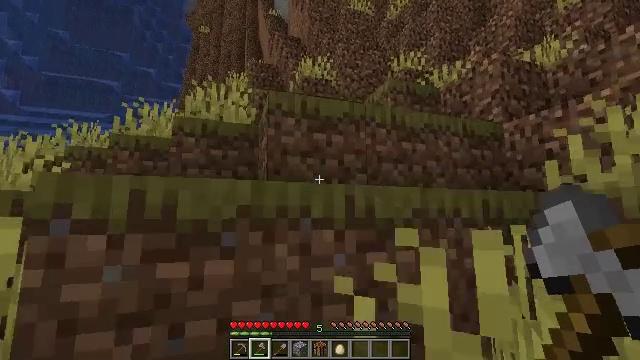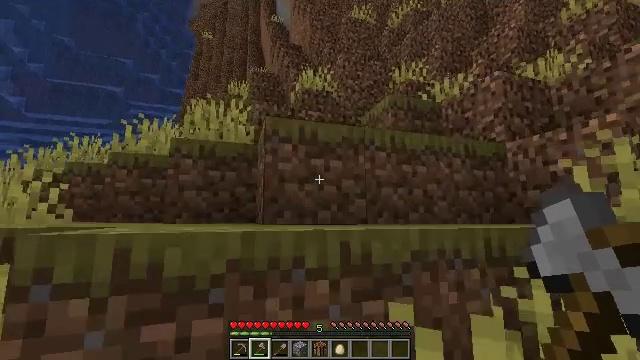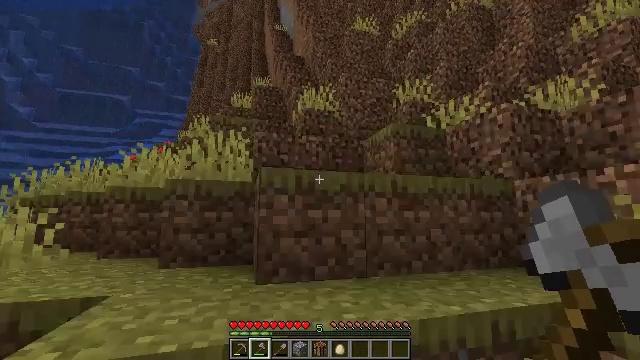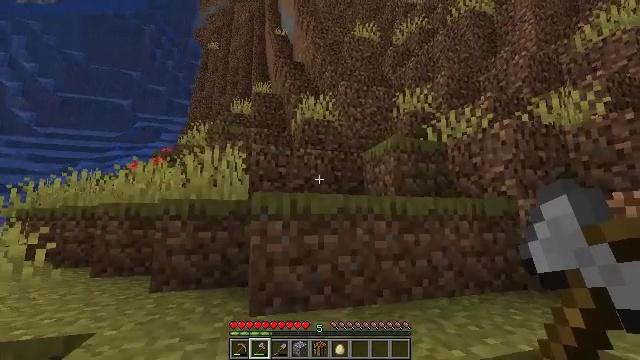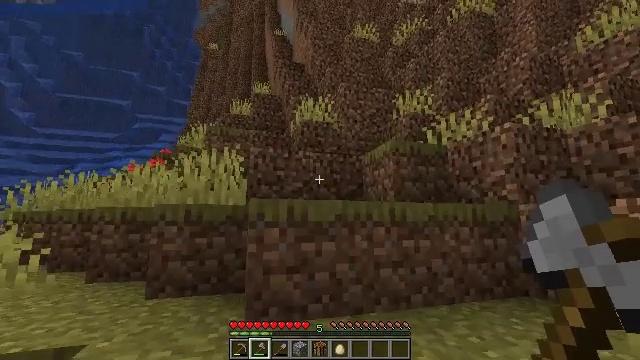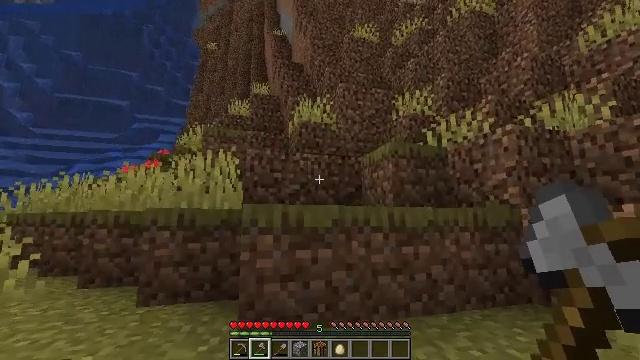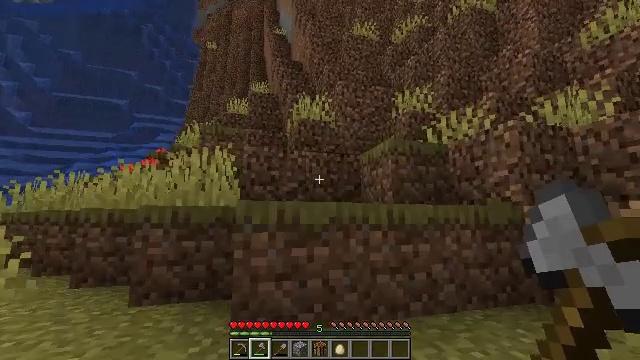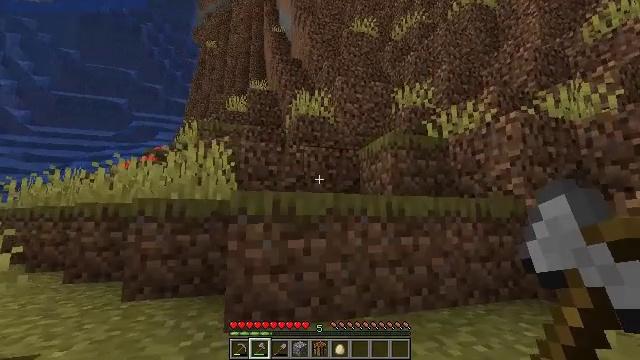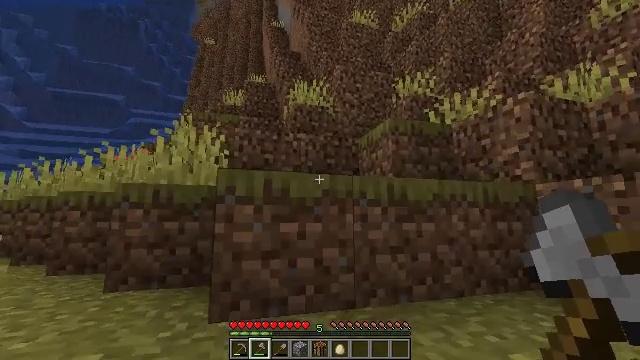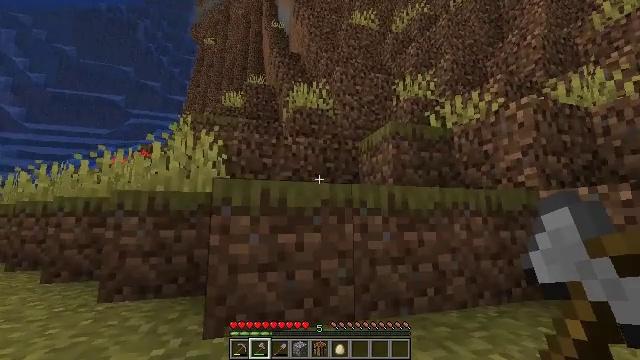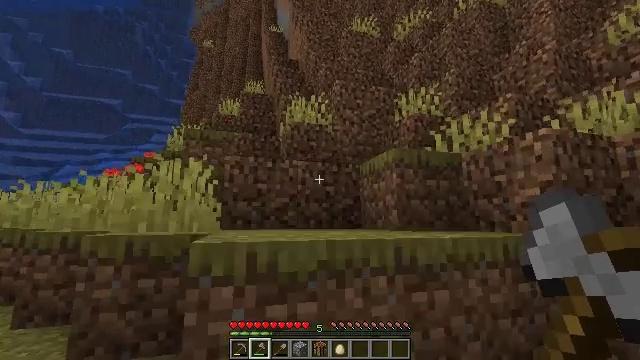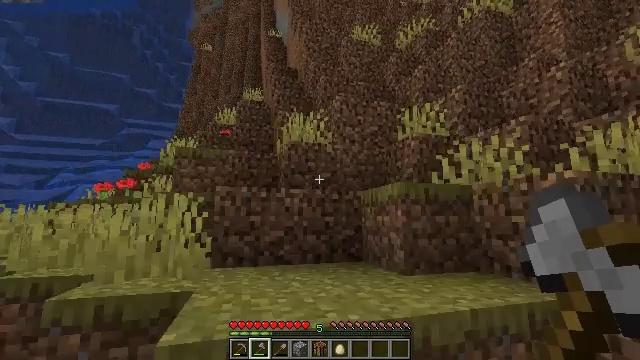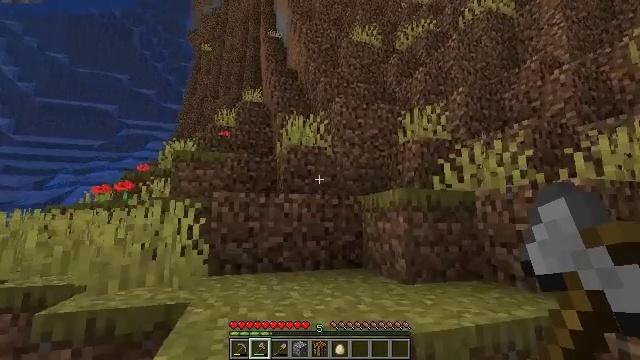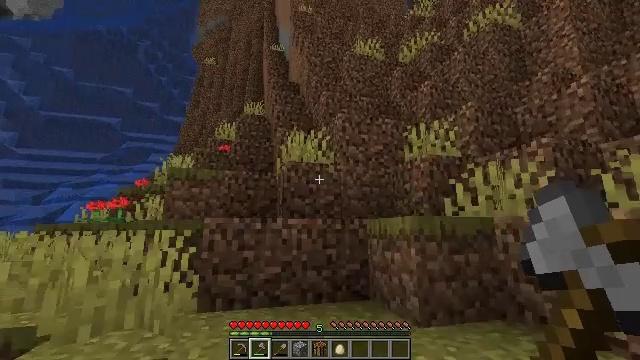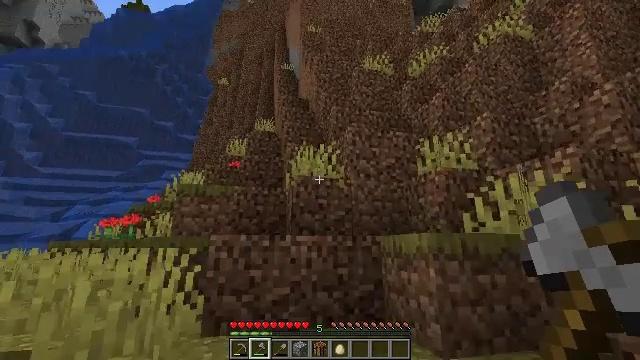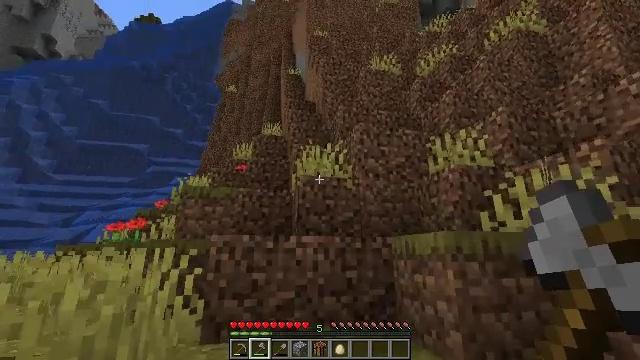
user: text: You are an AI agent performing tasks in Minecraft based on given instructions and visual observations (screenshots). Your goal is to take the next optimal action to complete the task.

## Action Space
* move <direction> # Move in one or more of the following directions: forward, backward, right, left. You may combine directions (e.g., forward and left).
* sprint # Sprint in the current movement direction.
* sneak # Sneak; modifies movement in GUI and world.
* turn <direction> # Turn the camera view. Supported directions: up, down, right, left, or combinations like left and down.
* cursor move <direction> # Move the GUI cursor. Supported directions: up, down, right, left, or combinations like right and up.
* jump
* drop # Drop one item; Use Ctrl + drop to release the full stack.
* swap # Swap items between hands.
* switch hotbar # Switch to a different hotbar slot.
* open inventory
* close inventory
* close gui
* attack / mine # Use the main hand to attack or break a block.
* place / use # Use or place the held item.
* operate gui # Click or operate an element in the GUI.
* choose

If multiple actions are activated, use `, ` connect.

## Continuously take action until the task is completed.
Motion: motion action
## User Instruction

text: Mine coarse dirt from the ground.
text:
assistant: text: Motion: move forward, jump
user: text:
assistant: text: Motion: move forward, turn left, jump
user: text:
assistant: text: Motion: move forward, jump
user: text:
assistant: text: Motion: move forward
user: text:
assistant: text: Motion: move forward
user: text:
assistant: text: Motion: move forward
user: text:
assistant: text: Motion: move forward, jump
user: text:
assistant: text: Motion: move forward, jump
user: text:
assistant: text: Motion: move forward, jump
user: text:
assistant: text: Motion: move forward, jump
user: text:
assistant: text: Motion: move forward
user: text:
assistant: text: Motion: move forward
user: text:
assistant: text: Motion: move forward, turn up, jump
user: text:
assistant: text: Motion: move forward, turn left and up, jump
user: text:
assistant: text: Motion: move forward, turn left and up, jump
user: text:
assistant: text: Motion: move forward
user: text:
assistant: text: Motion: move forward
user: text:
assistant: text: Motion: move forward, jump
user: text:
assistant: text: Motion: move forward, jump
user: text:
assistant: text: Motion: move forward, turn left, jump
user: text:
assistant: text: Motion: move forward, turn left and up
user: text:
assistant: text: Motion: move forward, turn left and up
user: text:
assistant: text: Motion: move forward, turn left and up
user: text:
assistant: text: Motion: move forward, turn left and up, jump
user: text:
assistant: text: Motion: move forward, jump
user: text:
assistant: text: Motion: move forward, jump
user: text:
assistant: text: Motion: move forward, jump
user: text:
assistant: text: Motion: move forward
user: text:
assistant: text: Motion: move forward
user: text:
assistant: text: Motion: move forward